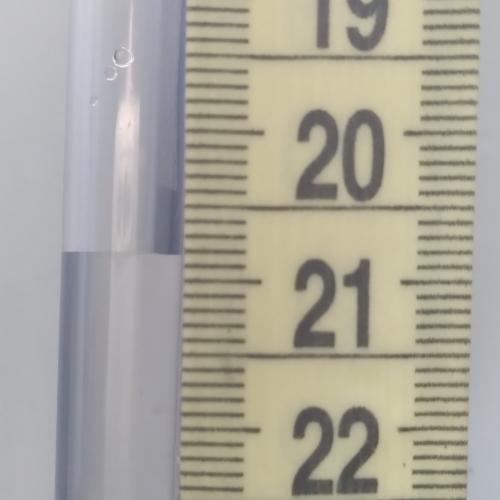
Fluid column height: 20.8 cm